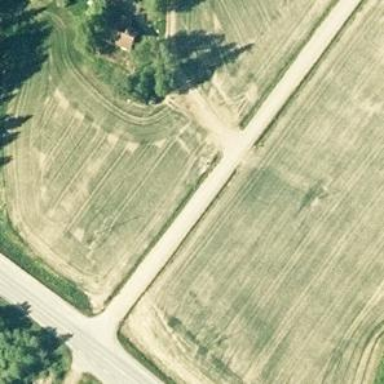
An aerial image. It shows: Unclassified road.